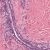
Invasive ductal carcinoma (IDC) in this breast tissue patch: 0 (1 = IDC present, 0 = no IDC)